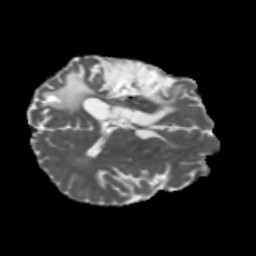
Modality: MD
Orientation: axial
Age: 46
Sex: male
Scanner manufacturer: siemens
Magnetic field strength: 3 T
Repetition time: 5.47 s
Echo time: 0.0854 s